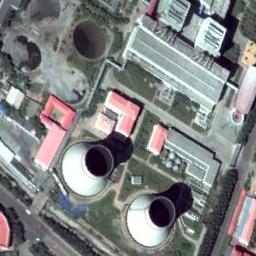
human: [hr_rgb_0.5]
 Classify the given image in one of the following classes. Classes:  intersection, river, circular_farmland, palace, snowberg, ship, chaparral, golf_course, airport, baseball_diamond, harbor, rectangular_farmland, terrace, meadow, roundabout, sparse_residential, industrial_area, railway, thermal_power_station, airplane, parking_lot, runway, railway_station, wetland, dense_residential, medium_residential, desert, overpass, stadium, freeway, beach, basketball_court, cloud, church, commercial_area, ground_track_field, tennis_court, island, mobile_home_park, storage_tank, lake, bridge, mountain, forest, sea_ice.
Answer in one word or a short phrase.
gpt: thermal_power_station